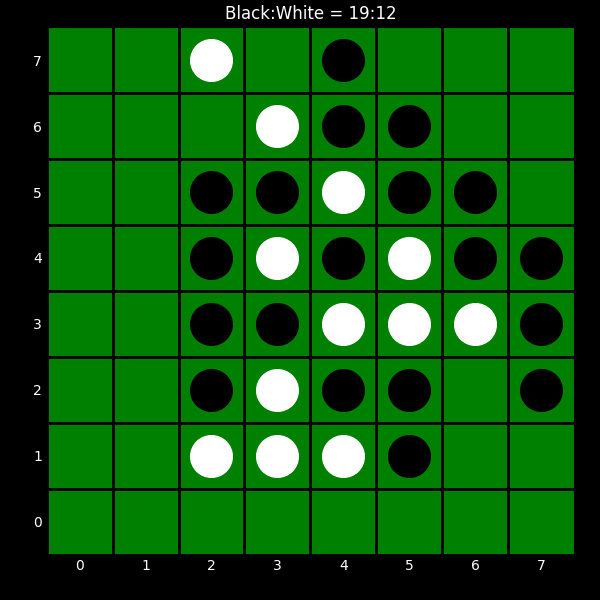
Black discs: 19
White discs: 12